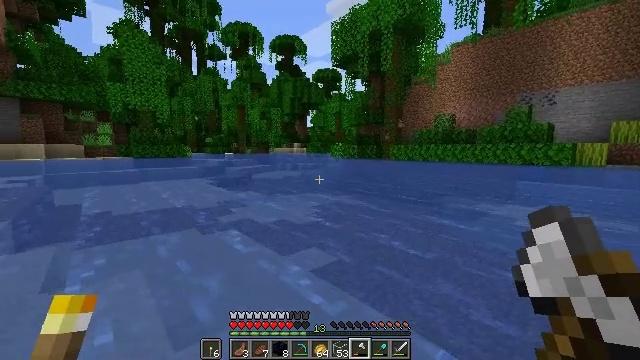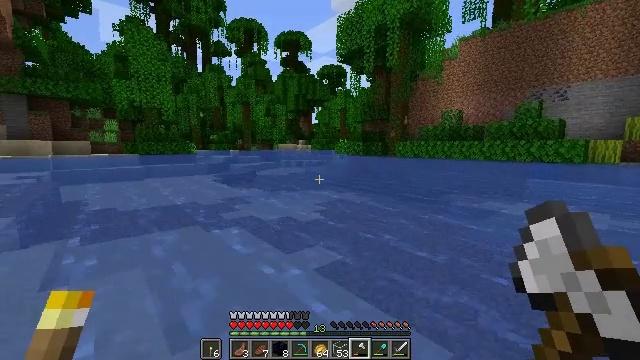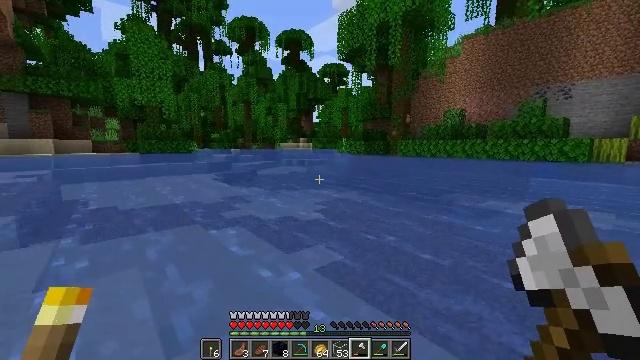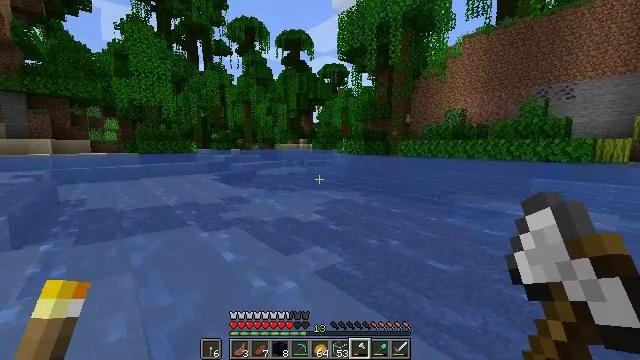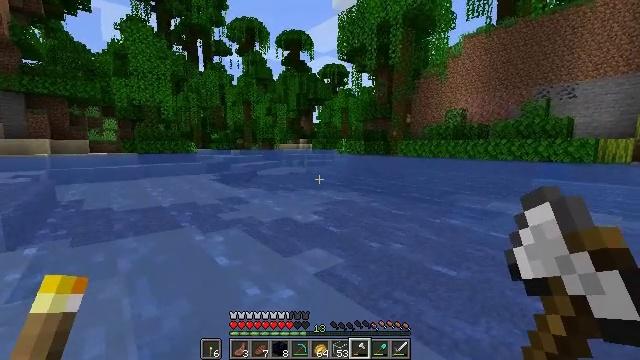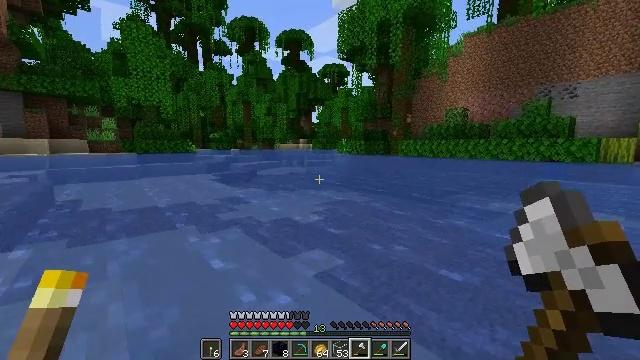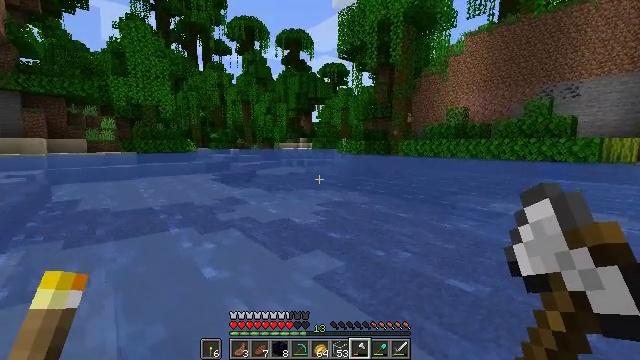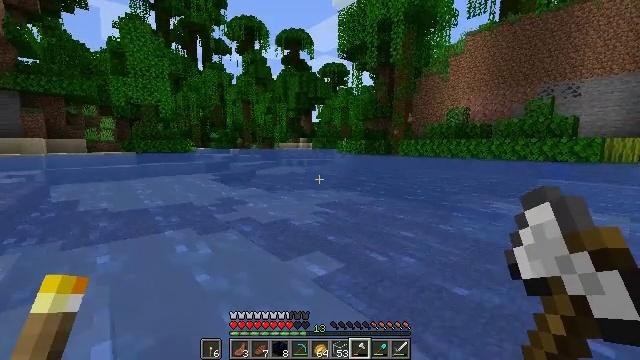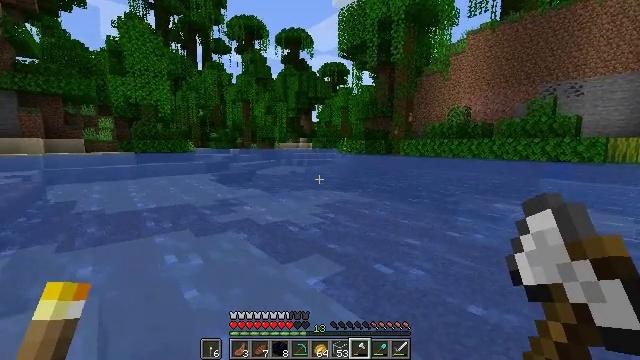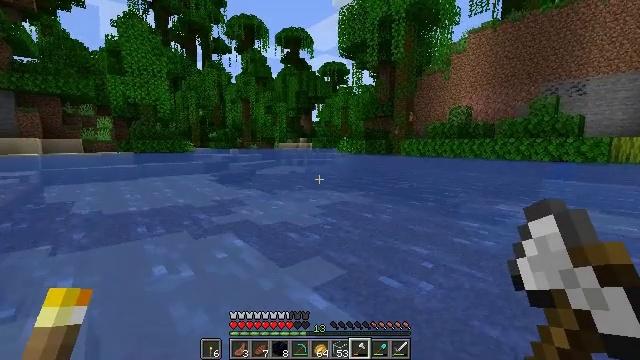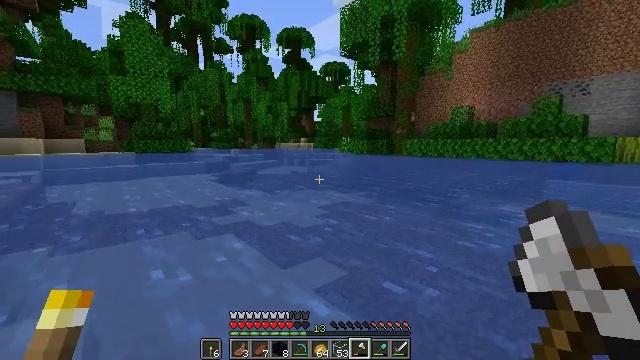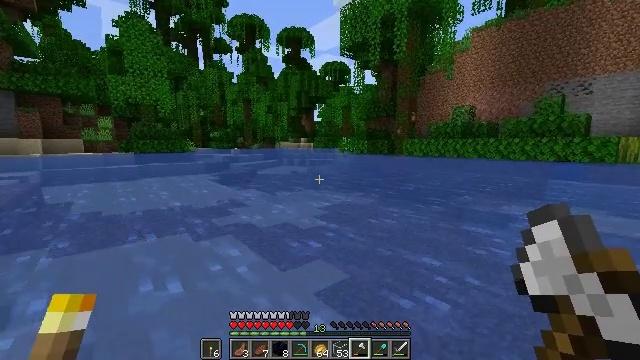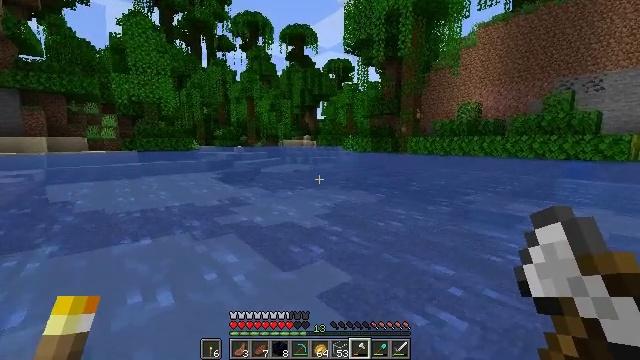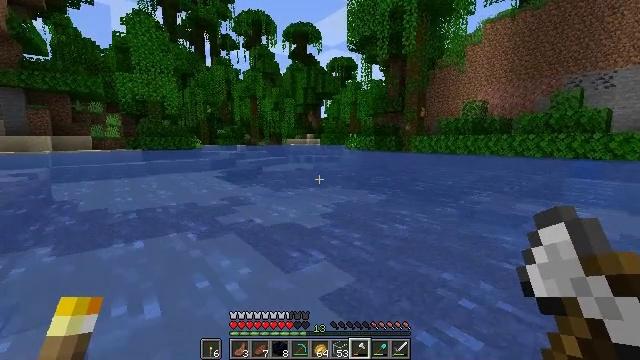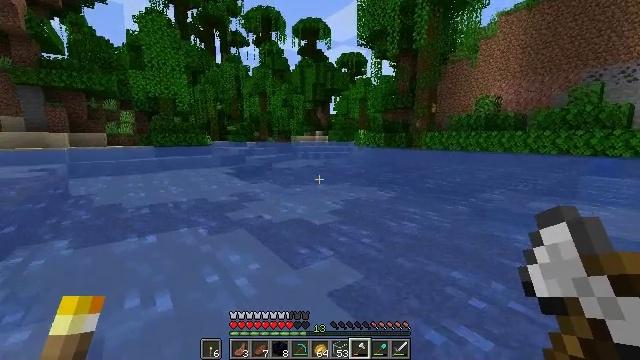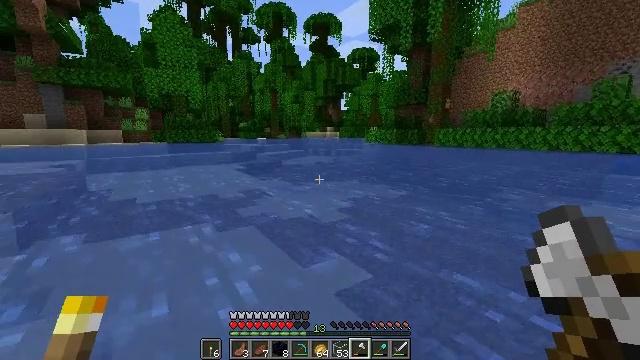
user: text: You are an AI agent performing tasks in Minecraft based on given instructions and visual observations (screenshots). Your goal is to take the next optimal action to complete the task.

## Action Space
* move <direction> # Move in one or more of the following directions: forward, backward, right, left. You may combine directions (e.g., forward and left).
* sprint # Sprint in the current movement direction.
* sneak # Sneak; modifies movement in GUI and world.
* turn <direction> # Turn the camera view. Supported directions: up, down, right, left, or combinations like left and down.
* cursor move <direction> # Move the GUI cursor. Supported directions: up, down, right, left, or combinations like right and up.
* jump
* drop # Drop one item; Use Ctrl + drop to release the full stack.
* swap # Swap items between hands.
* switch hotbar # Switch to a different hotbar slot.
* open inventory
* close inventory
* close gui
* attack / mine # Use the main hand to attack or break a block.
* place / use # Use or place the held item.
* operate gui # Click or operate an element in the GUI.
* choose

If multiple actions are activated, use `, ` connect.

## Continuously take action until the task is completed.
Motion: motion action
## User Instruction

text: Collect sugar cane near water sources.
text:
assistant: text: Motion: move forward, turn left
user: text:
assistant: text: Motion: move forward
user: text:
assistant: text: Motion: move forward
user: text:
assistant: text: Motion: move forward
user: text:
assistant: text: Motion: move forward
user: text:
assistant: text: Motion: move forward
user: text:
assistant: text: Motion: move forward
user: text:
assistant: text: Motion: move forward
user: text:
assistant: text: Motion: move forward
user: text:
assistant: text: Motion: move forward
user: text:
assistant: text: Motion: move forward
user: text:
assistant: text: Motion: move forward and move right
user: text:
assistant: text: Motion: move forward and move right
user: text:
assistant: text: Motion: move forward and move right, turn left
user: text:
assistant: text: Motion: move forward and move right, turn left
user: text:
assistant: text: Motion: move forward and move right, turn left
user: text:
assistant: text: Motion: move forward and move right
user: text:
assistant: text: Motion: move forward and move right, turn left
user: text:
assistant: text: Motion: move forward and move right
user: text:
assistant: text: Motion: move forward and move right
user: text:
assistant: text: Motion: move forward and move right
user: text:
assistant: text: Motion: move forward and move right
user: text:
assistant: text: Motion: move forward and move right
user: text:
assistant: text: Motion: move forward and move right
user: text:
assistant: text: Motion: move forward and move right
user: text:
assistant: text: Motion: move forward and move right
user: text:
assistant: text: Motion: move forward
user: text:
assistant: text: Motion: move forward
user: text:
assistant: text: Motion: move forward
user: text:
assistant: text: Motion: move forward